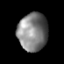
Tissue: prostate
Cell type: Myeloid cells
Senescence score: 0.7232
Nuclear area (px): 1105
Mean DAPI intensity: 127.867